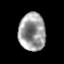
Tissue: prostate
Cell type: T cells
Senescence score: 0.3332
Nuclear area (px): 983
Mean DAPI intensity: 156.405